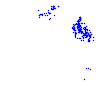
Particle: kaon